Question: I'm experimenting with ways to draw a sinusoidal graph.
My widget is only expecting to get passed in a few arbitrary data points. I have to fit these data points to a sinusoidal line curve:

So far, I've tried a few methods using <URL>.
1. QPainterPath::lineTo - I tried using this function to plot the curve by taking my data points and creating so many points BETWEEN them, that the line actually smooths out a bit. This is a little too computationally intensive though, I feel.
2. QPainterPath::cubicTo - From what I gathered from RTFM, this is the best way to go. The only problem is that I'm not sure how to plot my control points at spots where it will consistently and programmatically smooth out the curve the way I want it to. I was unable to get the desired result with this function.
After some googling, I came across a few forum posts that were using Qwt for curve plotting. It would be great if I could use Qwt, but it's not an option since I'm restricted to only using Qt.
Does anyone have helpful feedback/suggestions?
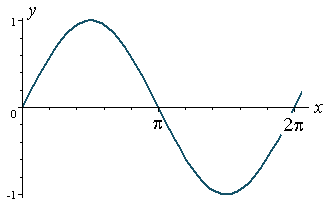
Answer: I am doing a very similar thing currently with painting the bode sweep of a parametric EQ (a long line with multiple sweeping curves). The way I'm doing it (pseudo style):
'''
qreal yCoords[GRAPH_WIDTH];
...
QPainter Painter(this);
Painter.setRenderHint(QPainter::Antialiasing, true);
//Painter.setRenderHint(QPainter::HighQualityAntialiasing, true); //opengl specific
for(int xCoord = 0; xCoord < GRAPH_WIDTH; x++)
Path.lineTo(QPointF(xCoord, yCoord[xCoord]));
...
Painter.drawPath(Path);
'''
The combination of the calls to 'setRenderHint' and drawing lines with 'QPointF' (i.e. two 'qreal') rather than 'QPoint' (two 'int') makes the line very smooth.
We're using this on an SBC running Ubuntu and getting redraw timings (including all of the complex math to get the points in the first place) of ~80ms for a 600x300px graph. Initial tests show that <URL>, so if you can do that, I think this solution will work for you.